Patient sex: M
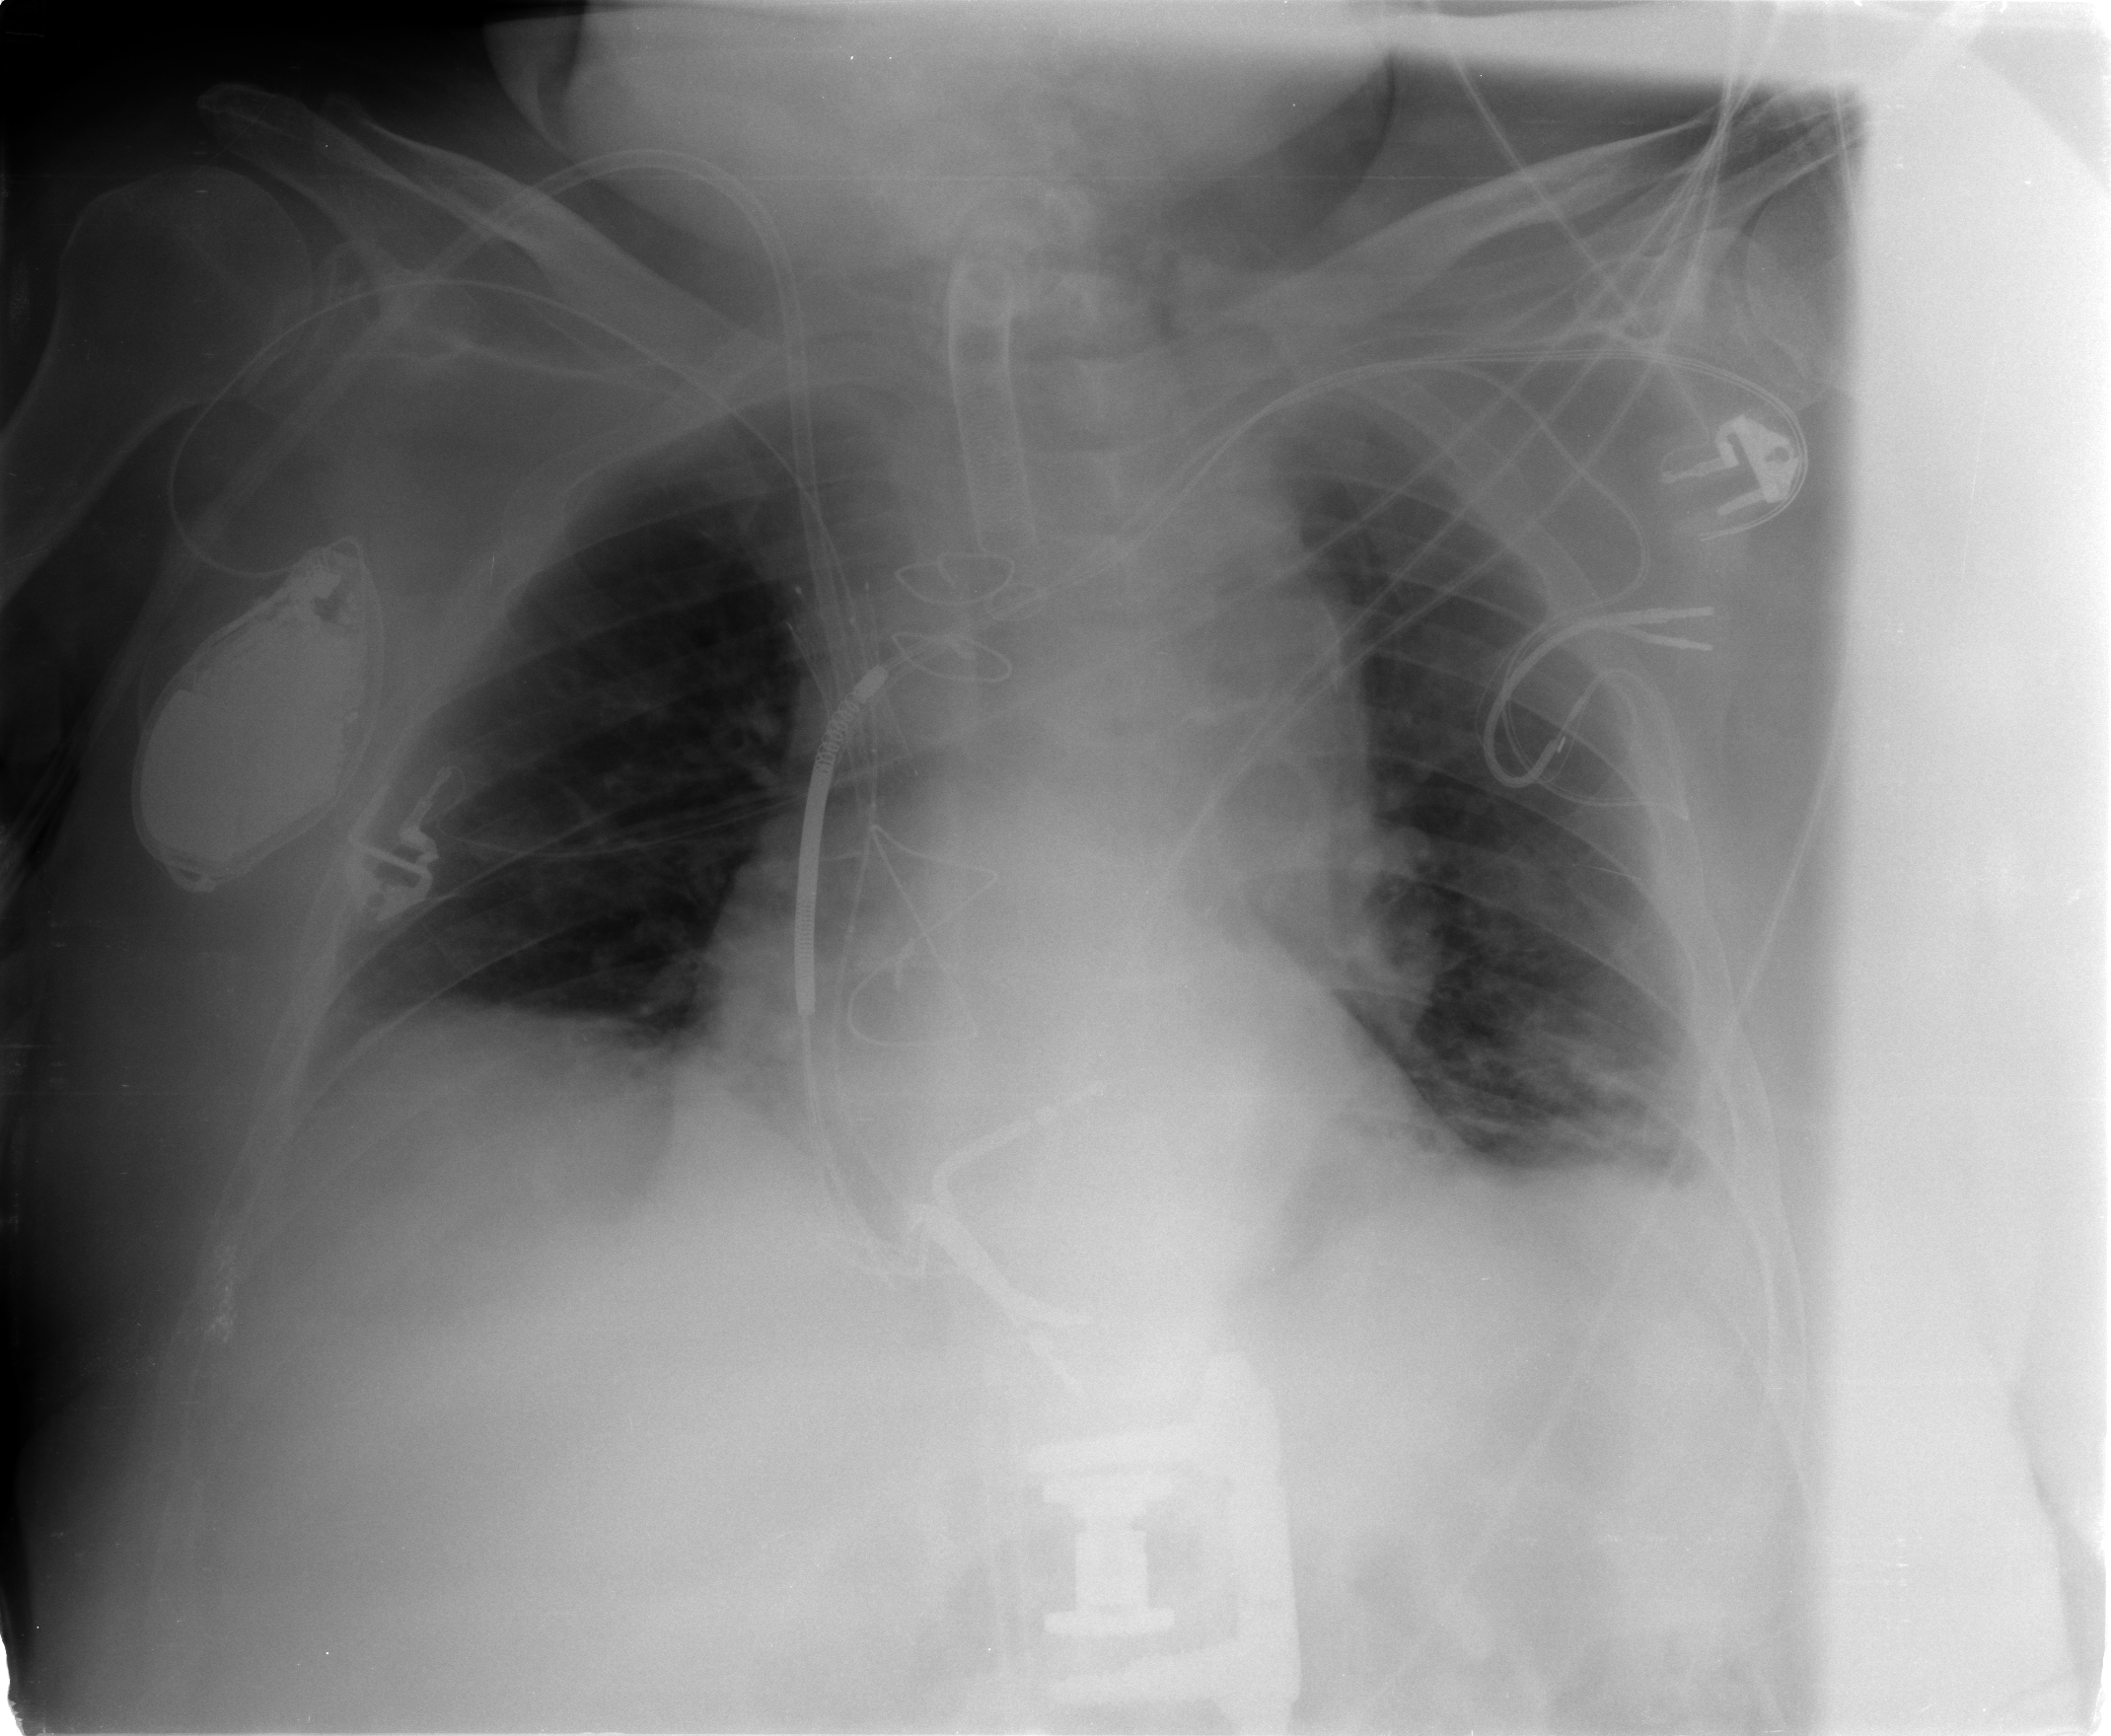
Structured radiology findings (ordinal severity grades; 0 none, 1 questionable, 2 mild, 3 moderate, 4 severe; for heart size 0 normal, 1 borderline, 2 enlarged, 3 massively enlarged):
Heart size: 0
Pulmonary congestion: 1
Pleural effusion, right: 0
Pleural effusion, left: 0
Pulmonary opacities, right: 0
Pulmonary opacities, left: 0
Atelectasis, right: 0
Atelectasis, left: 2